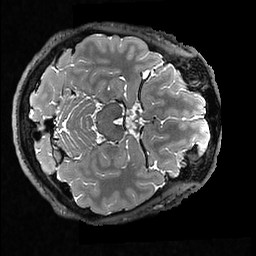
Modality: T2w
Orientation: axial
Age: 22
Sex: male
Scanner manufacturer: ge
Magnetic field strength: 3 T
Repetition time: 3.202 s
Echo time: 0.06643 s